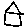
Label: house